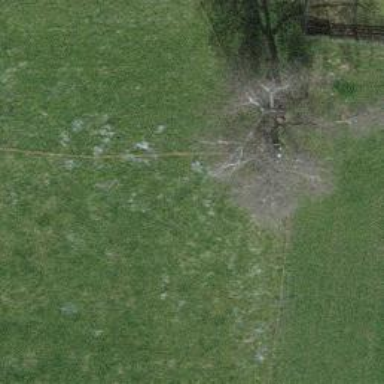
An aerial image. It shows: Farm.